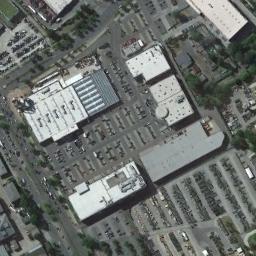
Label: industrial_area